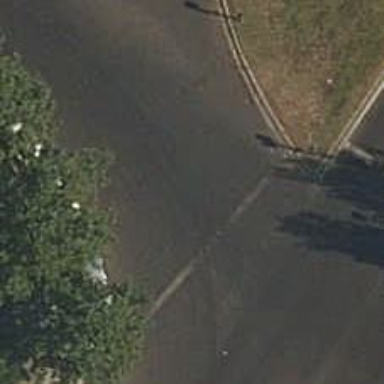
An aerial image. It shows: Road with traffic signals.